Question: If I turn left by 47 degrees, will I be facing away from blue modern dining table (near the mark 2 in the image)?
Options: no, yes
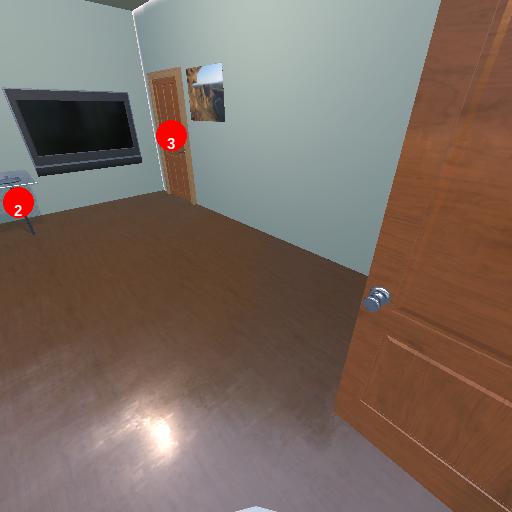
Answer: no